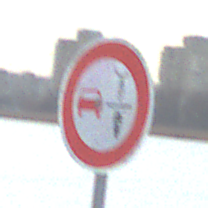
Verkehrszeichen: VerbotUeberholenEinspurigeFahrzeuge
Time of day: SunriseSunset
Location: Outdoor (Nature)
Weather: PartlyCloudy
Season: NotSpecified
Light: Natural